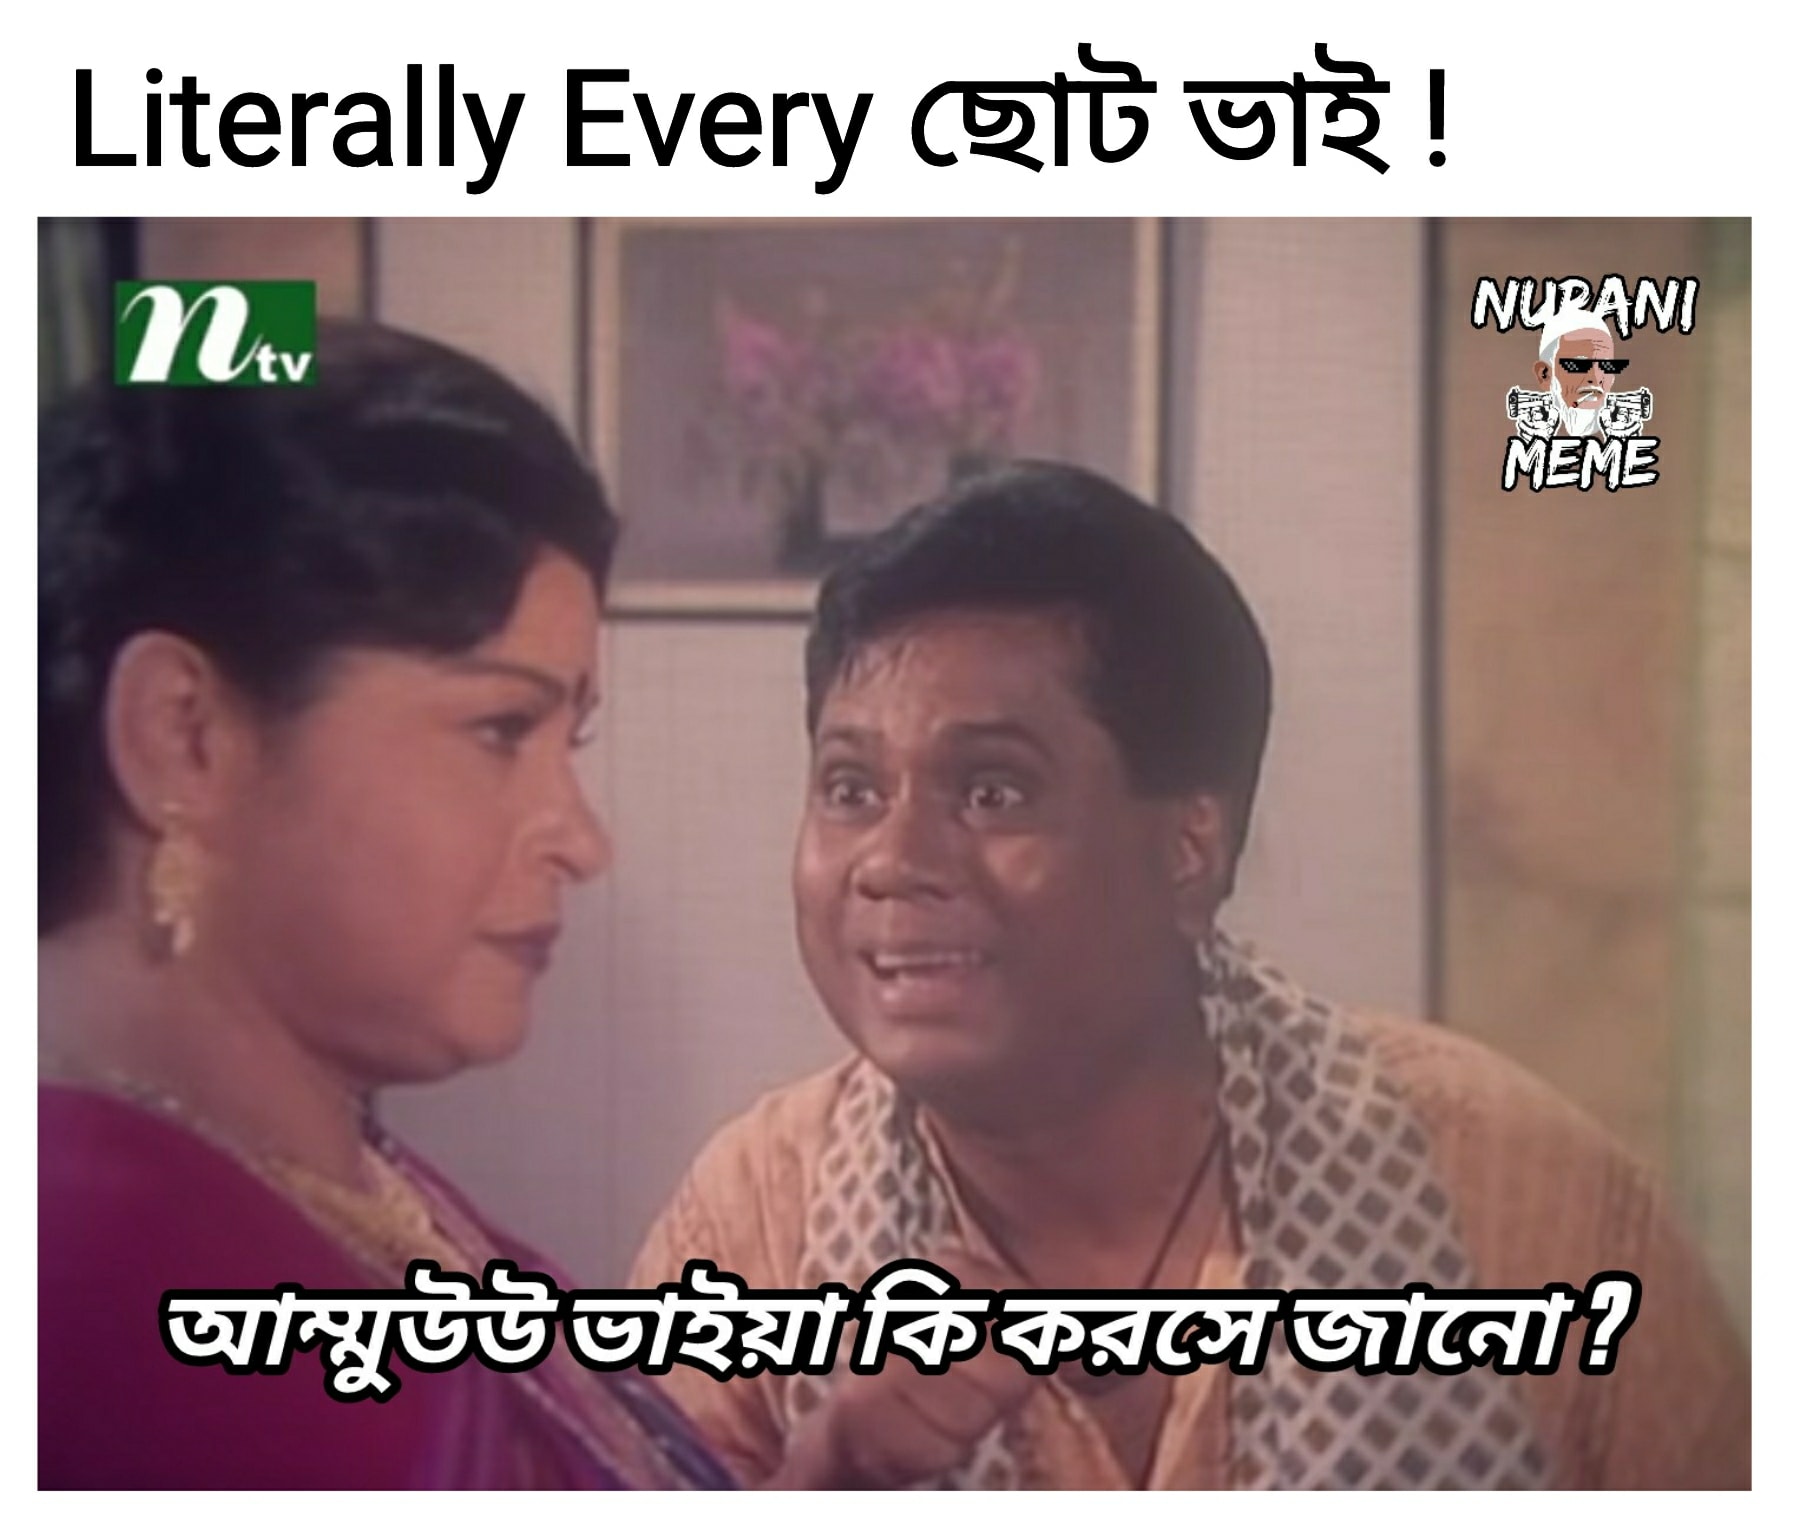
Caption: Literally Every  ছোট ভাই !    আম্মুউউ ভাইয়া কি করসে জানো ?
Label: non-hate